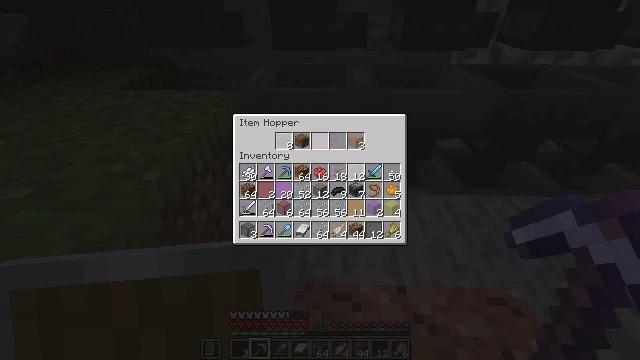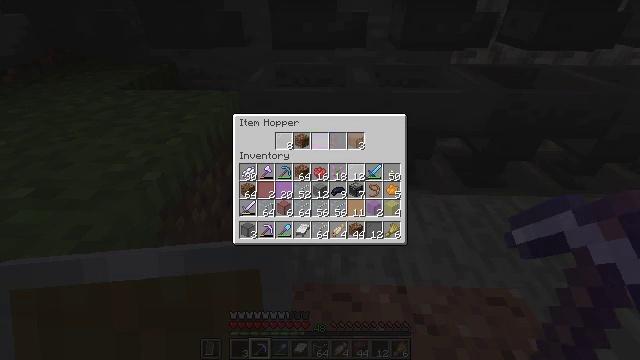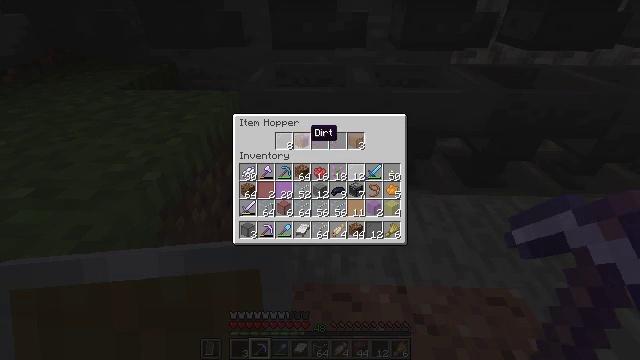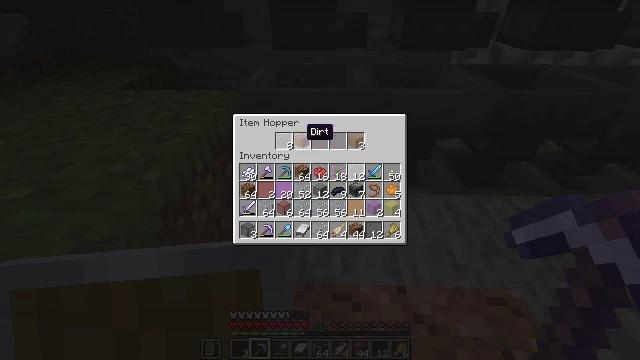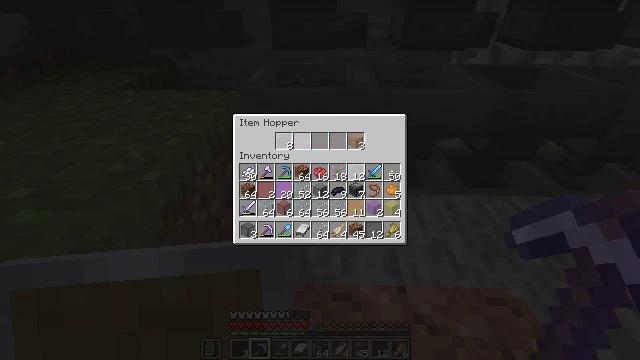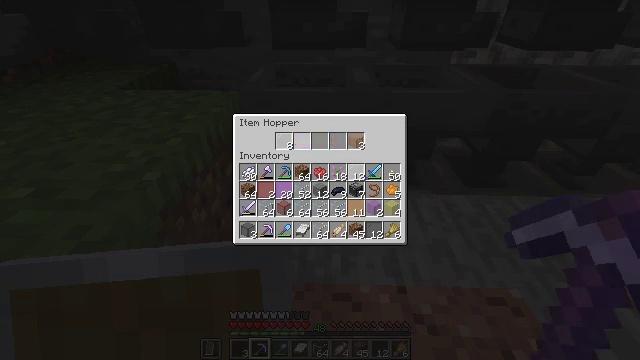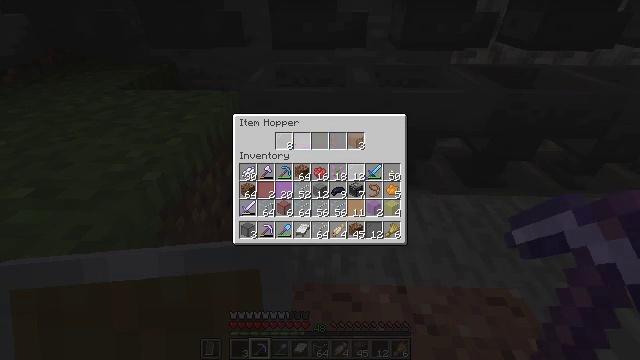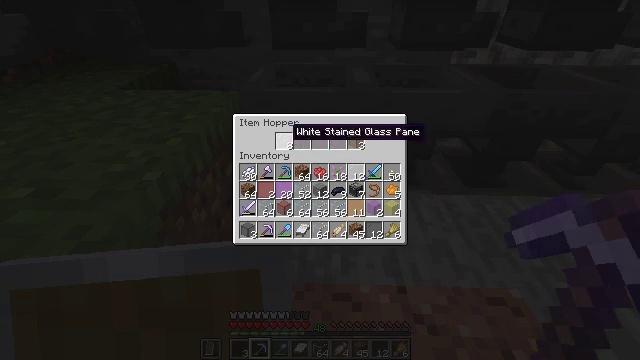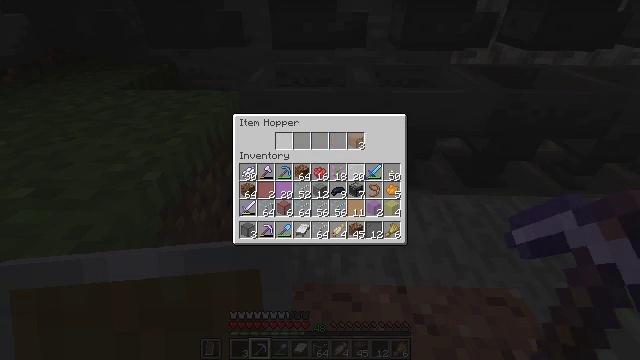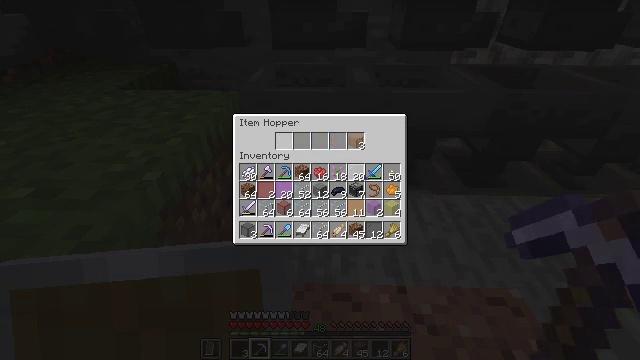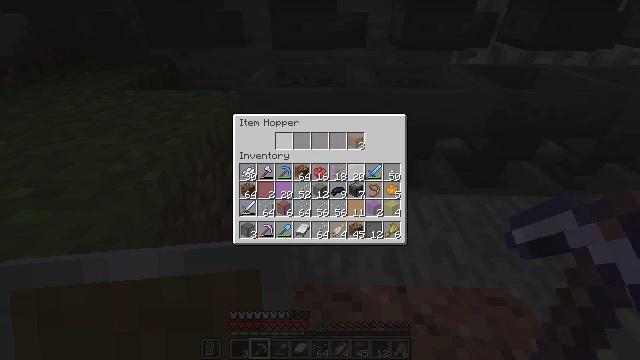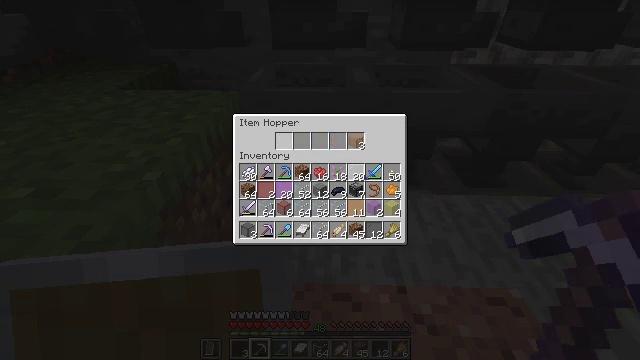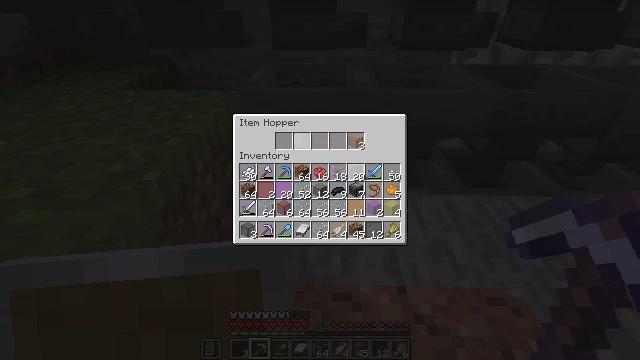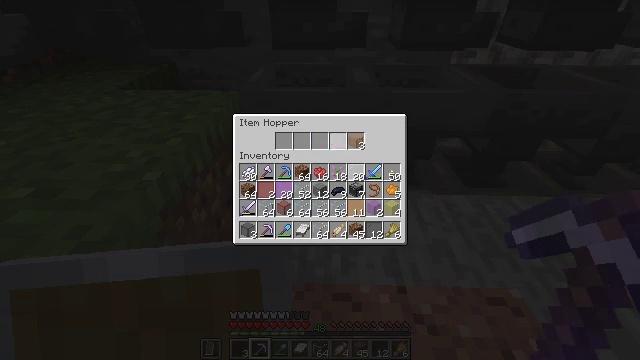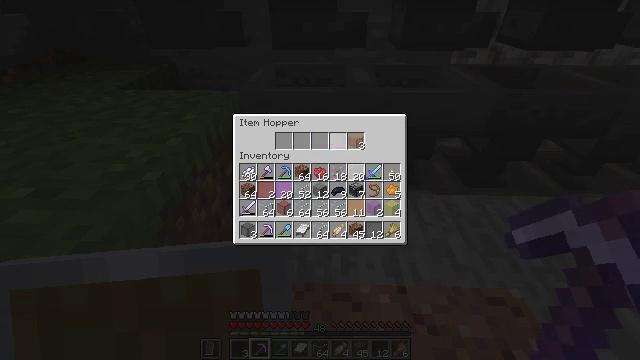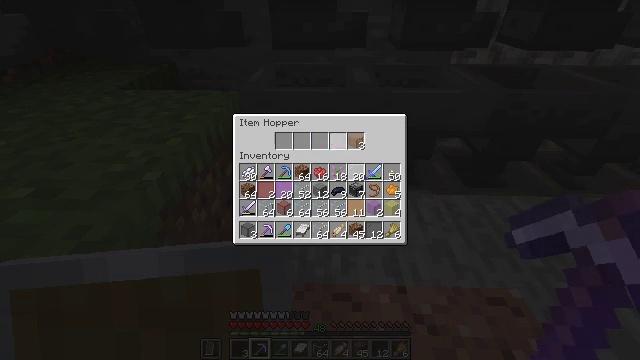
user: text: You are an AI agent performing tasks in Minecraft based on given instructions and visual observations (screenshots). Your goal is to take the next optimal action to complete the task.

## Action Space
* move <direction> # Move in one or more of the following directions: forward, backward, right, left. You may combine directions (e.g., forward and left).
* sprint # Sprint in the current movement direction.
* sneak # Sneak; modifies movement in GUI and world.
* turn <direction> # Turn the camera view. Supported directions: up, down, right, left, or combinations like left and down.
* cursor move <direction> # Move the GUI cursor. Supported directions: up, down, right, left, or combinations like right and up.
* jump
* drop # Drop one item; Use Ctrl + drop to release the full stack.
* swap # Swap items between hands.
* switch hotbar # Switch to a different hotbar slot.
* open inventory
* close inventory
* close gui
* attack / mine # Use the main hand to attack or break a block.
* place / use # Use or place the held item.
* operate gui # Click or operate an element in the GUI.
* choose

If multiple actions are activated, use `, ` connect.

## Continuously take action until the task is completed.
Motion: motion action
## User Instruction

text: Gather the orange stained glass pane by hitting it.
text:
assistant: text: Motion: sneak, choose
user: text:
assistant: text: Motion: sneak, cursor move left
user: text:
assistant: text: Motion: sneak
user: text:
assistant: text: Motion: sneak, choose
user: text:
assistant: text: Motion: sneak, choose
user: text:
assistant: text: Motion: sneak
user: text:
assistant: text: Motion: sneak, cursor move left
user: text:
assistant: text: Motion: sneak, choose
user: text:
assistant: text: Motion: sneak, choose
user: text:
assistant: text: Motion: sneak, choose
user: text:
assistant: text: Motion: sneak
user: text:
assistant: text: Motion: sneak, cursor move right
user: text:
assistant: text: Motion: sneak, cursor move right
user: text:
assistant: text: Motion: sneak, cursor move right
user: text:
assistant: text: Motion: sneak
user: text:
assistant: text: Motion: sneak
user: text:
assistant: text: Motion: sneak
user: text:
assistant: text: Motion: sneak
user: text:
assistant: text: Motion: sneak
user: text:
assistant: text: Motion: sneak, choose
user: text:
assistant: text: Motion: sneak, choose
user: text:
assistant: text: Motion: sneak, choose
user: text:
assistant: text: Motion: sneak
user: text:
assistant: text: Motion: sneak
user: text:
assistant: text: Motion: sneak
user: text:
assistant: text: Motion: sneak
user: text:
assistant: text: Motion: sneak
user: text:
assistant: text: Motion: sneak
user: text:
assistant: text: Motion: sneak
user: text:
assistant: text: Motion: no_op